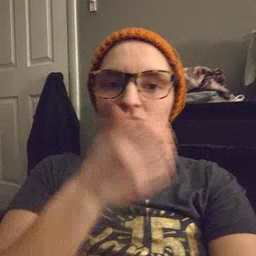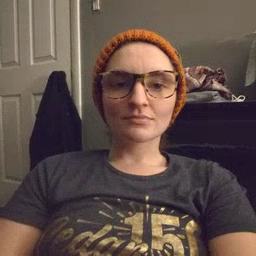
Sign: grass